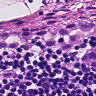
Metastatic tissue present: yes